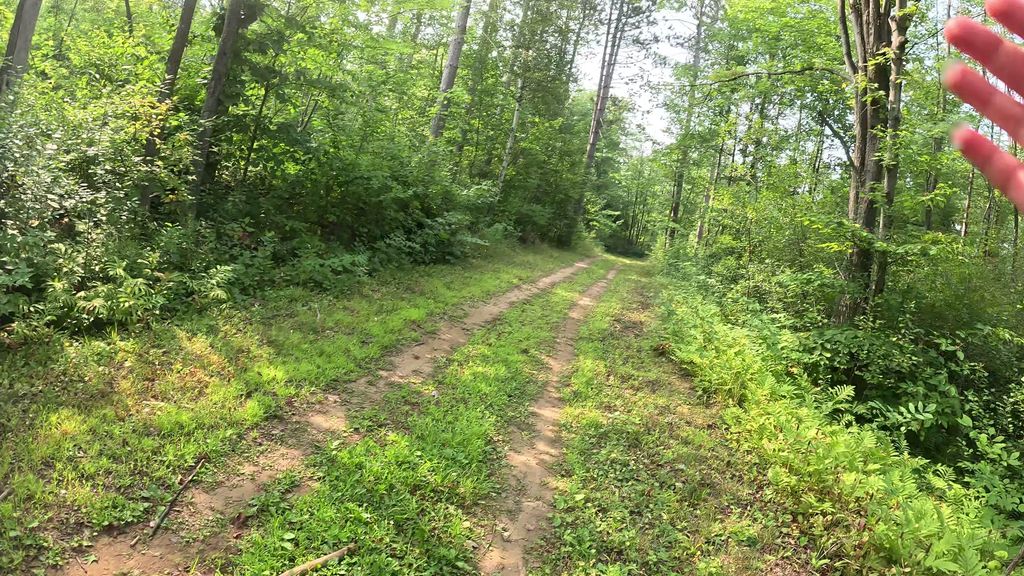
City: ottawa-gatineau